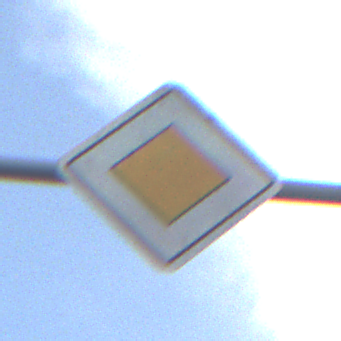
Verkehrszeichen: Vorfahrtsstrasse
Umgebung: Outdoor, RoadRail
Tageszeit: MorningAfternoon
Wetter: PartlyCloudy
Licht: Natural
Jahreszeit: NotSpecified
Kontrast: LowContrast